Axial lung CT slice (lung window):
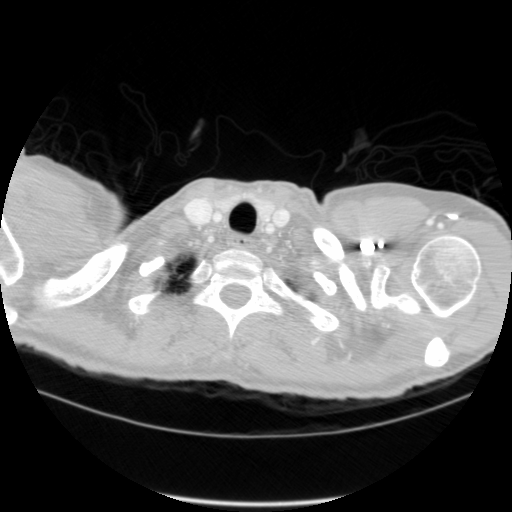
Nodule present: no